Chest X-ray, AP view. Patient: 18 years old, sex F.
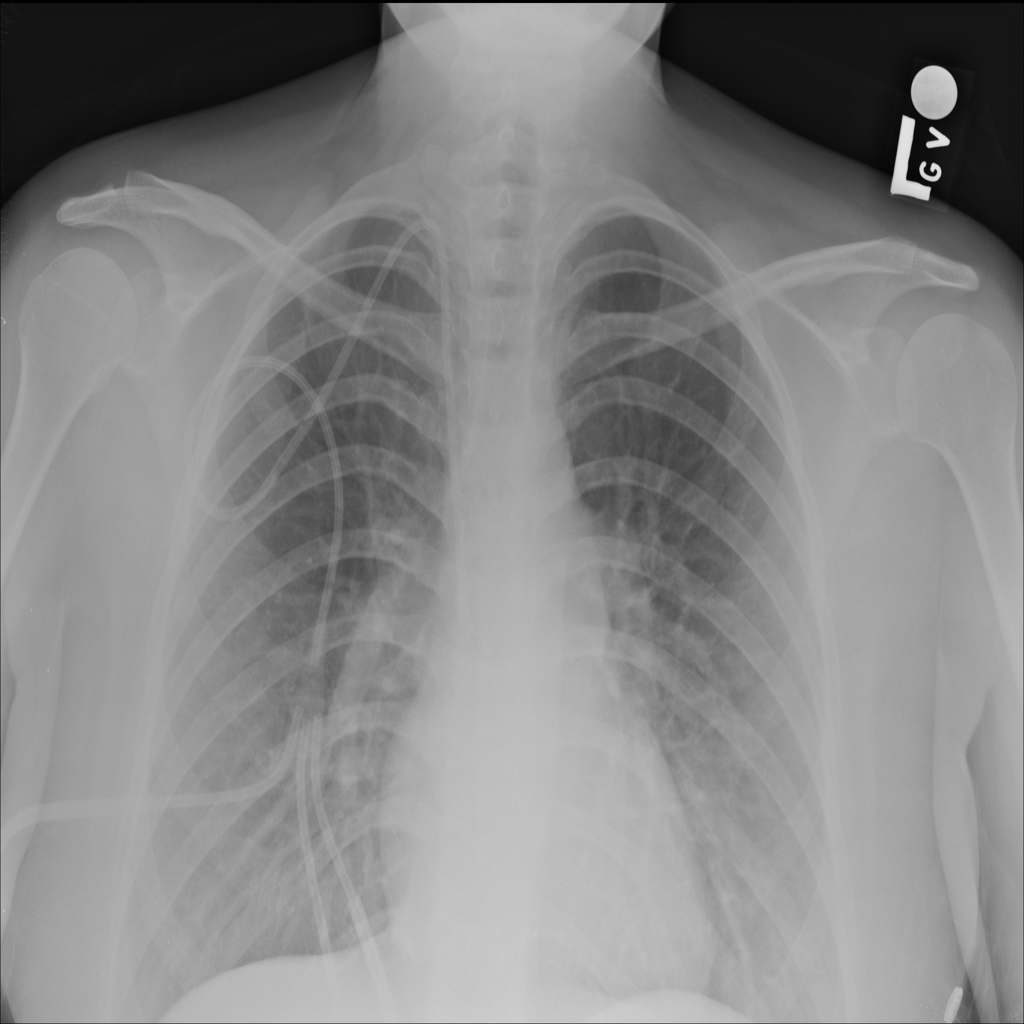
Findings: No Finding